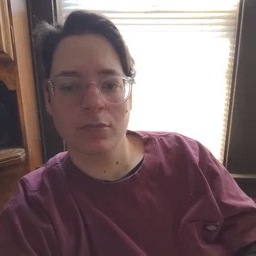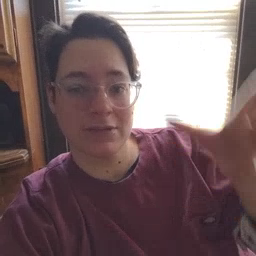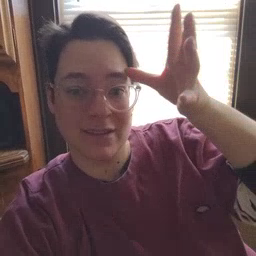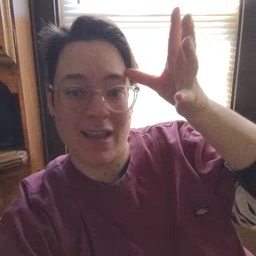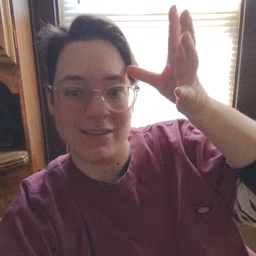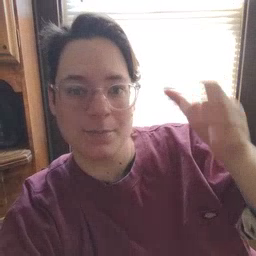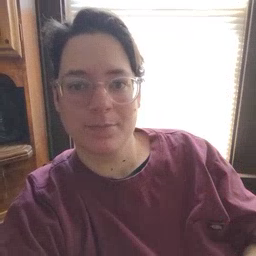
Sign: dad